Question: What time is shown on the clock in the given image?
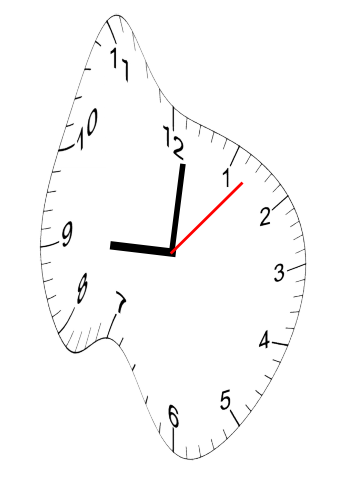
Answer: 09:01:07